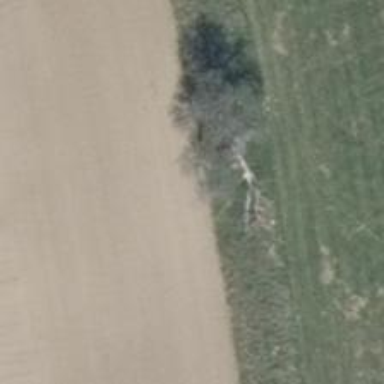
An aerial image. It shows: Hunting stand.